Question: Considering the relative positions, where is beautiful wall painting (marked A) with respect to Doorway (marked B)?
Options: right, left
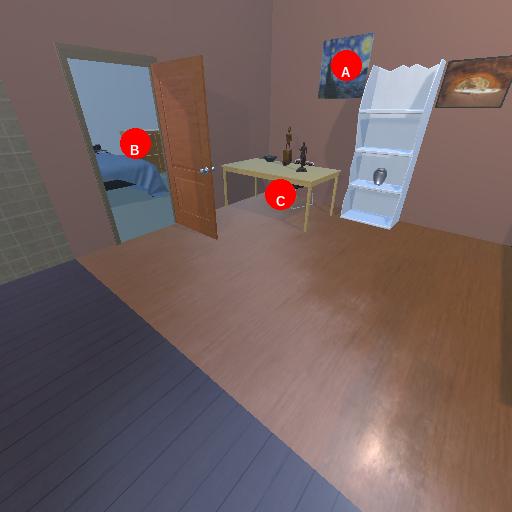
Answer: right